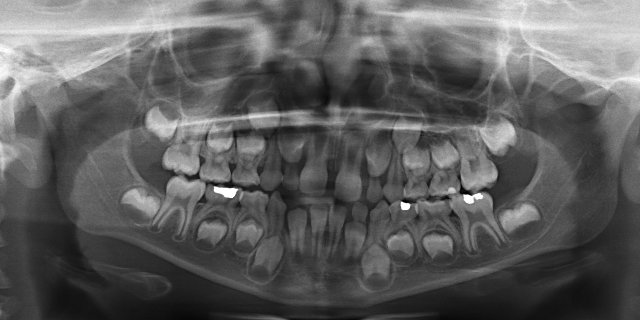
adult